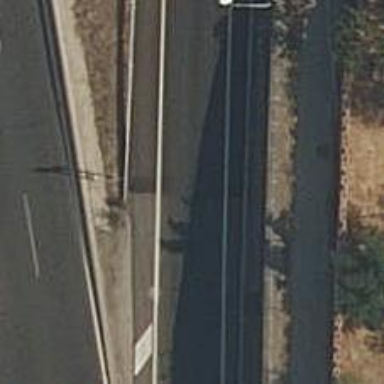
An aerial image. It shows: Asphalt motorway link.